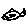
Label: fish